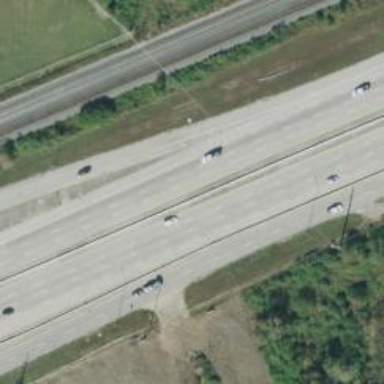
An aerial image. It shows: Trunk highway with expressway features.